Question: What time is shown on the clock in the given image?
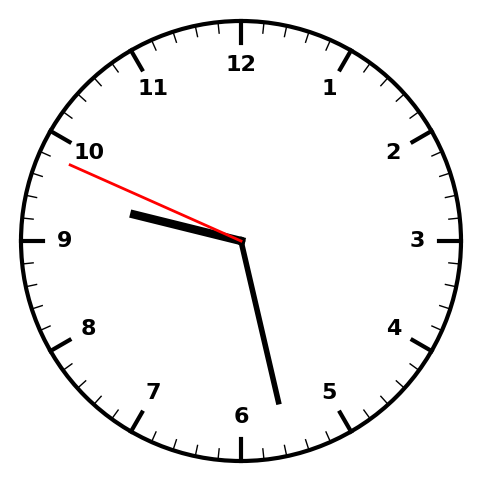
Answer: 09:27:49